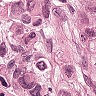
Metastatic tissue present: yes